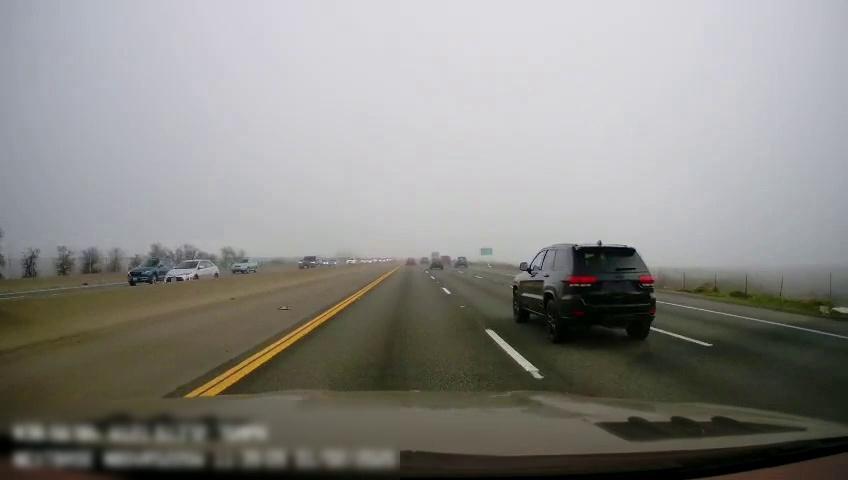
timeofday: Day
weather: Cloudy
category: Drivable Space
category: Drivable Space
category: Vehicles | SUV
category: Vehicles | Car
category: Vehicles | SUV
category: Vehicles | SUV
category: Vehicles | SUV
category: Vehicles | Other LV
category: Vehicles | Truck
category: Vehicles | SUV
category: Vehicles | Car
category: Vehicles | Car
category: Vehicles | SUV
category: Lanes | Current Lane
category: Lanes | Current Lane
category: Lanes | Alternate Lane
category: Lanes | Alternate Lane
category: Lanes | Alternate Lane
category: Lanes | Opposite Lane
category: Lanes | Opposite Lane
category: Traffic | Signs